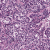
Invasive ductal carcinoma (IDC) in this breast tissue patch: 1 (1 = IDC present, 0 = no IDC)